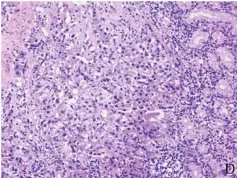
Pathological findings. HE, and . Immunohistochemical staining of gastric fundus tumor tissue.
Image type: pathology (immunostaining)